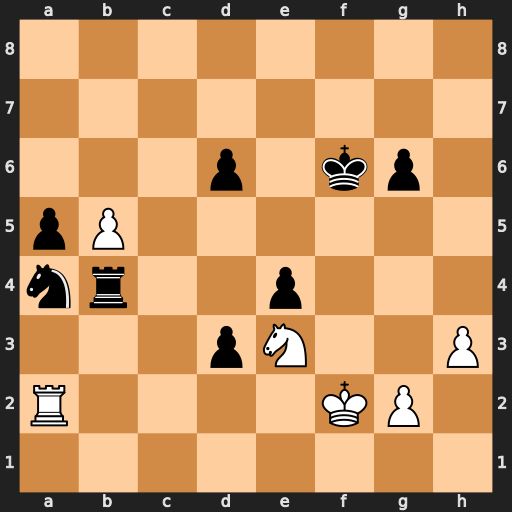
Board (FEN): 8/8/3p1kp1/pP6/nr2p3/3pN2P/R4KP1/8
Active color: w
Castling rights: -
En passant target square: -
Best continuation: Nd5+ Ke6 Nxb4